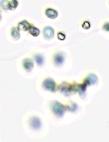
Label: Phaeocystis